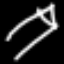
Label: pencil